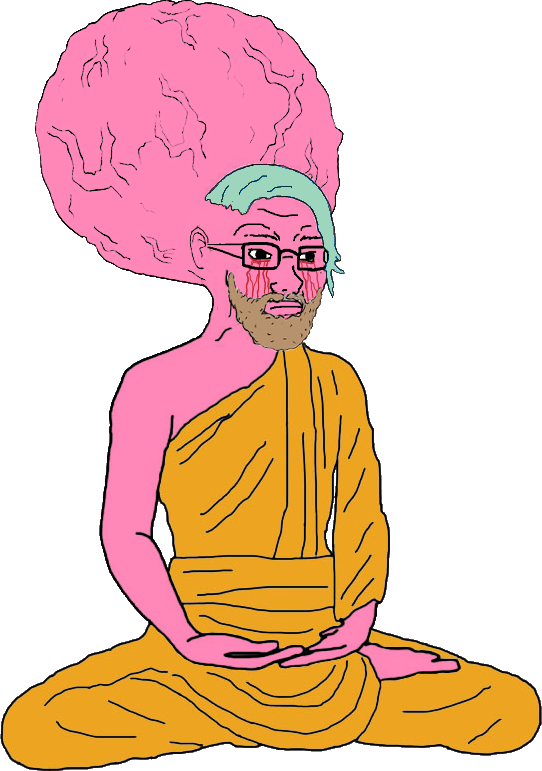
Label: 5_Brainiak